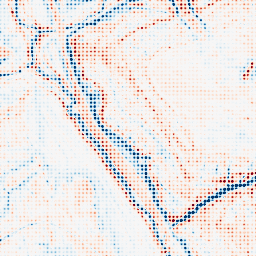
Category: edge_preserving
Decomposition family: guided
Decomposition parameters: radius: 4
eps: 1
Upsampling method: sinc_hamming
Upsampling parameters: scale: 8
kernel_size: 4
Upsampling scale: 8